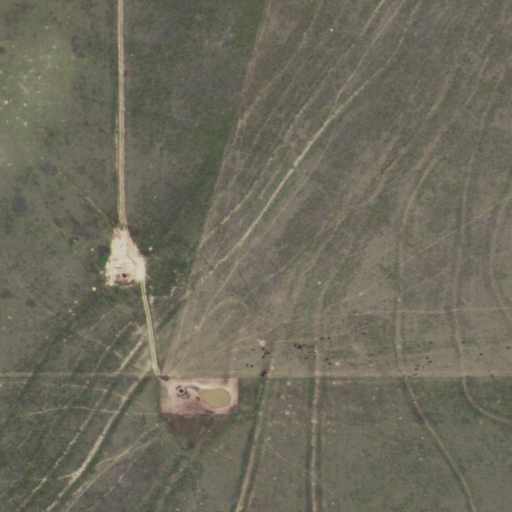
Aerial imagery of plain(s) in Kansas named Pasture Number Fortyseven containing grassland, open development, and shrub